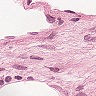
Metastatic tissue present: no